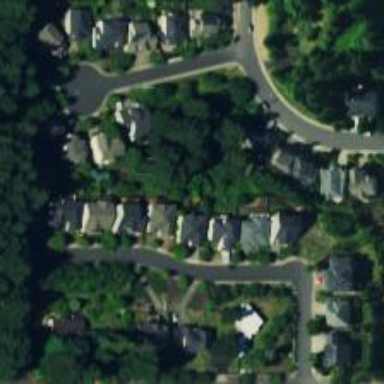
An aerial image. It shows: Single-family residential area.